高一 · 代数
若函数 $f(x)$ 为定义在 $\boldsymbol{R}$ 上的奇函数, 且 $x \in(0,+\infty)$ 时, $f(x)=\lg (x+1)$, 求 $f(x)$ 的表达式, 并画出大致图象.
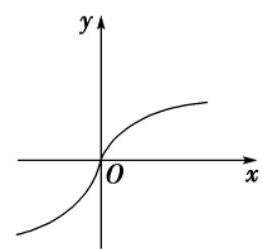
答案: 【解】 $\because f(x)$ 为 $\boldsymbol{R}$ 上的奇函数, $\therefore f(0)=0$.

又当 $x \in(-\infty, 0)$ 时, $-x \in(0,+\infty)$,

$\therefore f(-x)=\lg (1-x)$.

又 $f(-x)=-f(x), \therefore f(x)=-\lg (1-x)$,

$\therefore f(x)$ 的解析式为 $f(x)=\left\{\begin{array}{l}\lg (x+1), x>0 \\ 0, x=0 \\ -\lg (1-x), x<0,\end{array}\right.$

$\therefore f(x)$ 的大致图象如图所示.